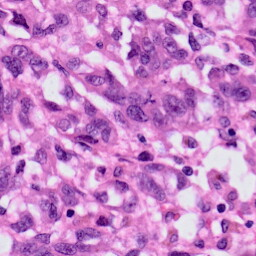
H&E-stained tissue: Skin